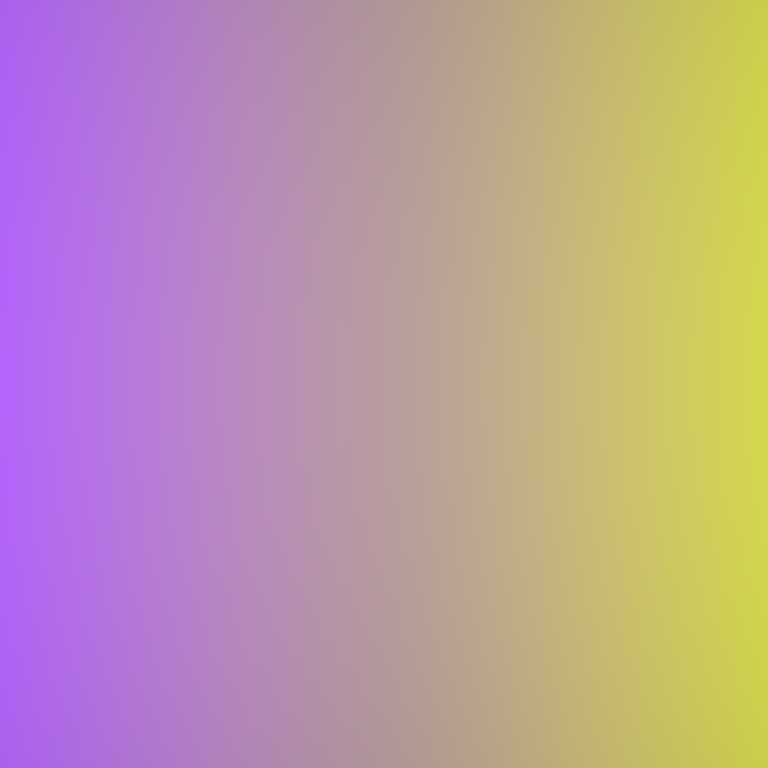
Abstract light effect, smooth gradient from violet to yellow, calm atmosphere, soft glow, no room, no furniture, no objects.